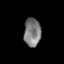
Tissue: prostate
Cell type: Myeloid cells
Senescence score: 0.3285
Nuclear area (px): 464
Mean DAPI intensity: 125.112